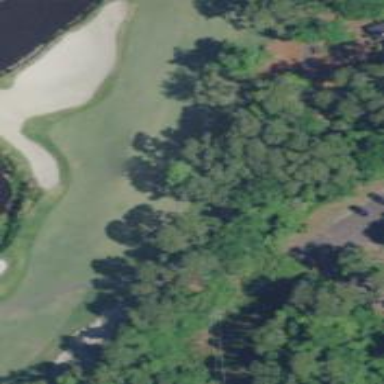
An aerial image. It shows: Golf hole.